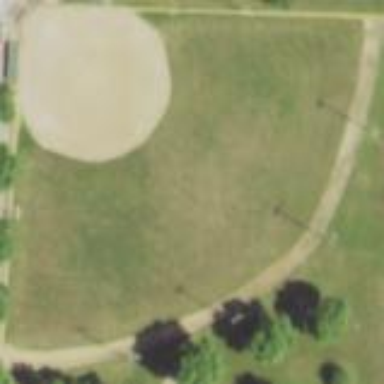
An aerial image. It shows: Pitch designated for baseball and softball activities.